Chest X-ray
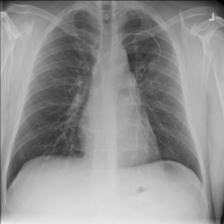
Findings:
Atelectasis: negative
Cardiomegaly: negative
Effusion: negative
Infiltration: negative
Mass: negative
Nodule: negative
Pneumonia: negative
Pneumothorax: negative
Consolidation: negative
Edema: negative
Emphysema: negative
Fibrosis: negative
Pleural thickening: negative
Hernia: negative